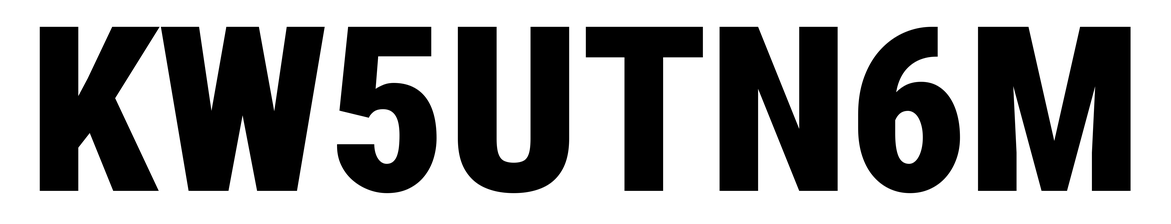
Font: Roboto_Condensed_Black